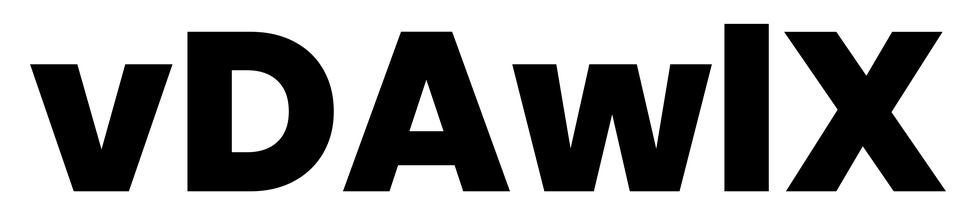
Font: Poppins-ExtraBold